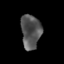
Tissue: skin
Cell type: Epithelial cells
Senescence score: 0.231
Nuclear area (px): 655
Mean DAPI intensity: 84.948